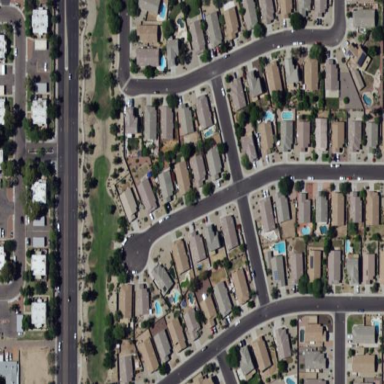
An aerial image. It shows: This residential area consists of single-family homes.